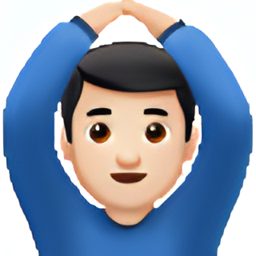
Name: man gesturing ok type 1 2
Emoji: 🙆🏻‍♂️
Group: People & Body
Sub-group: person-gesture